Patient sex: F
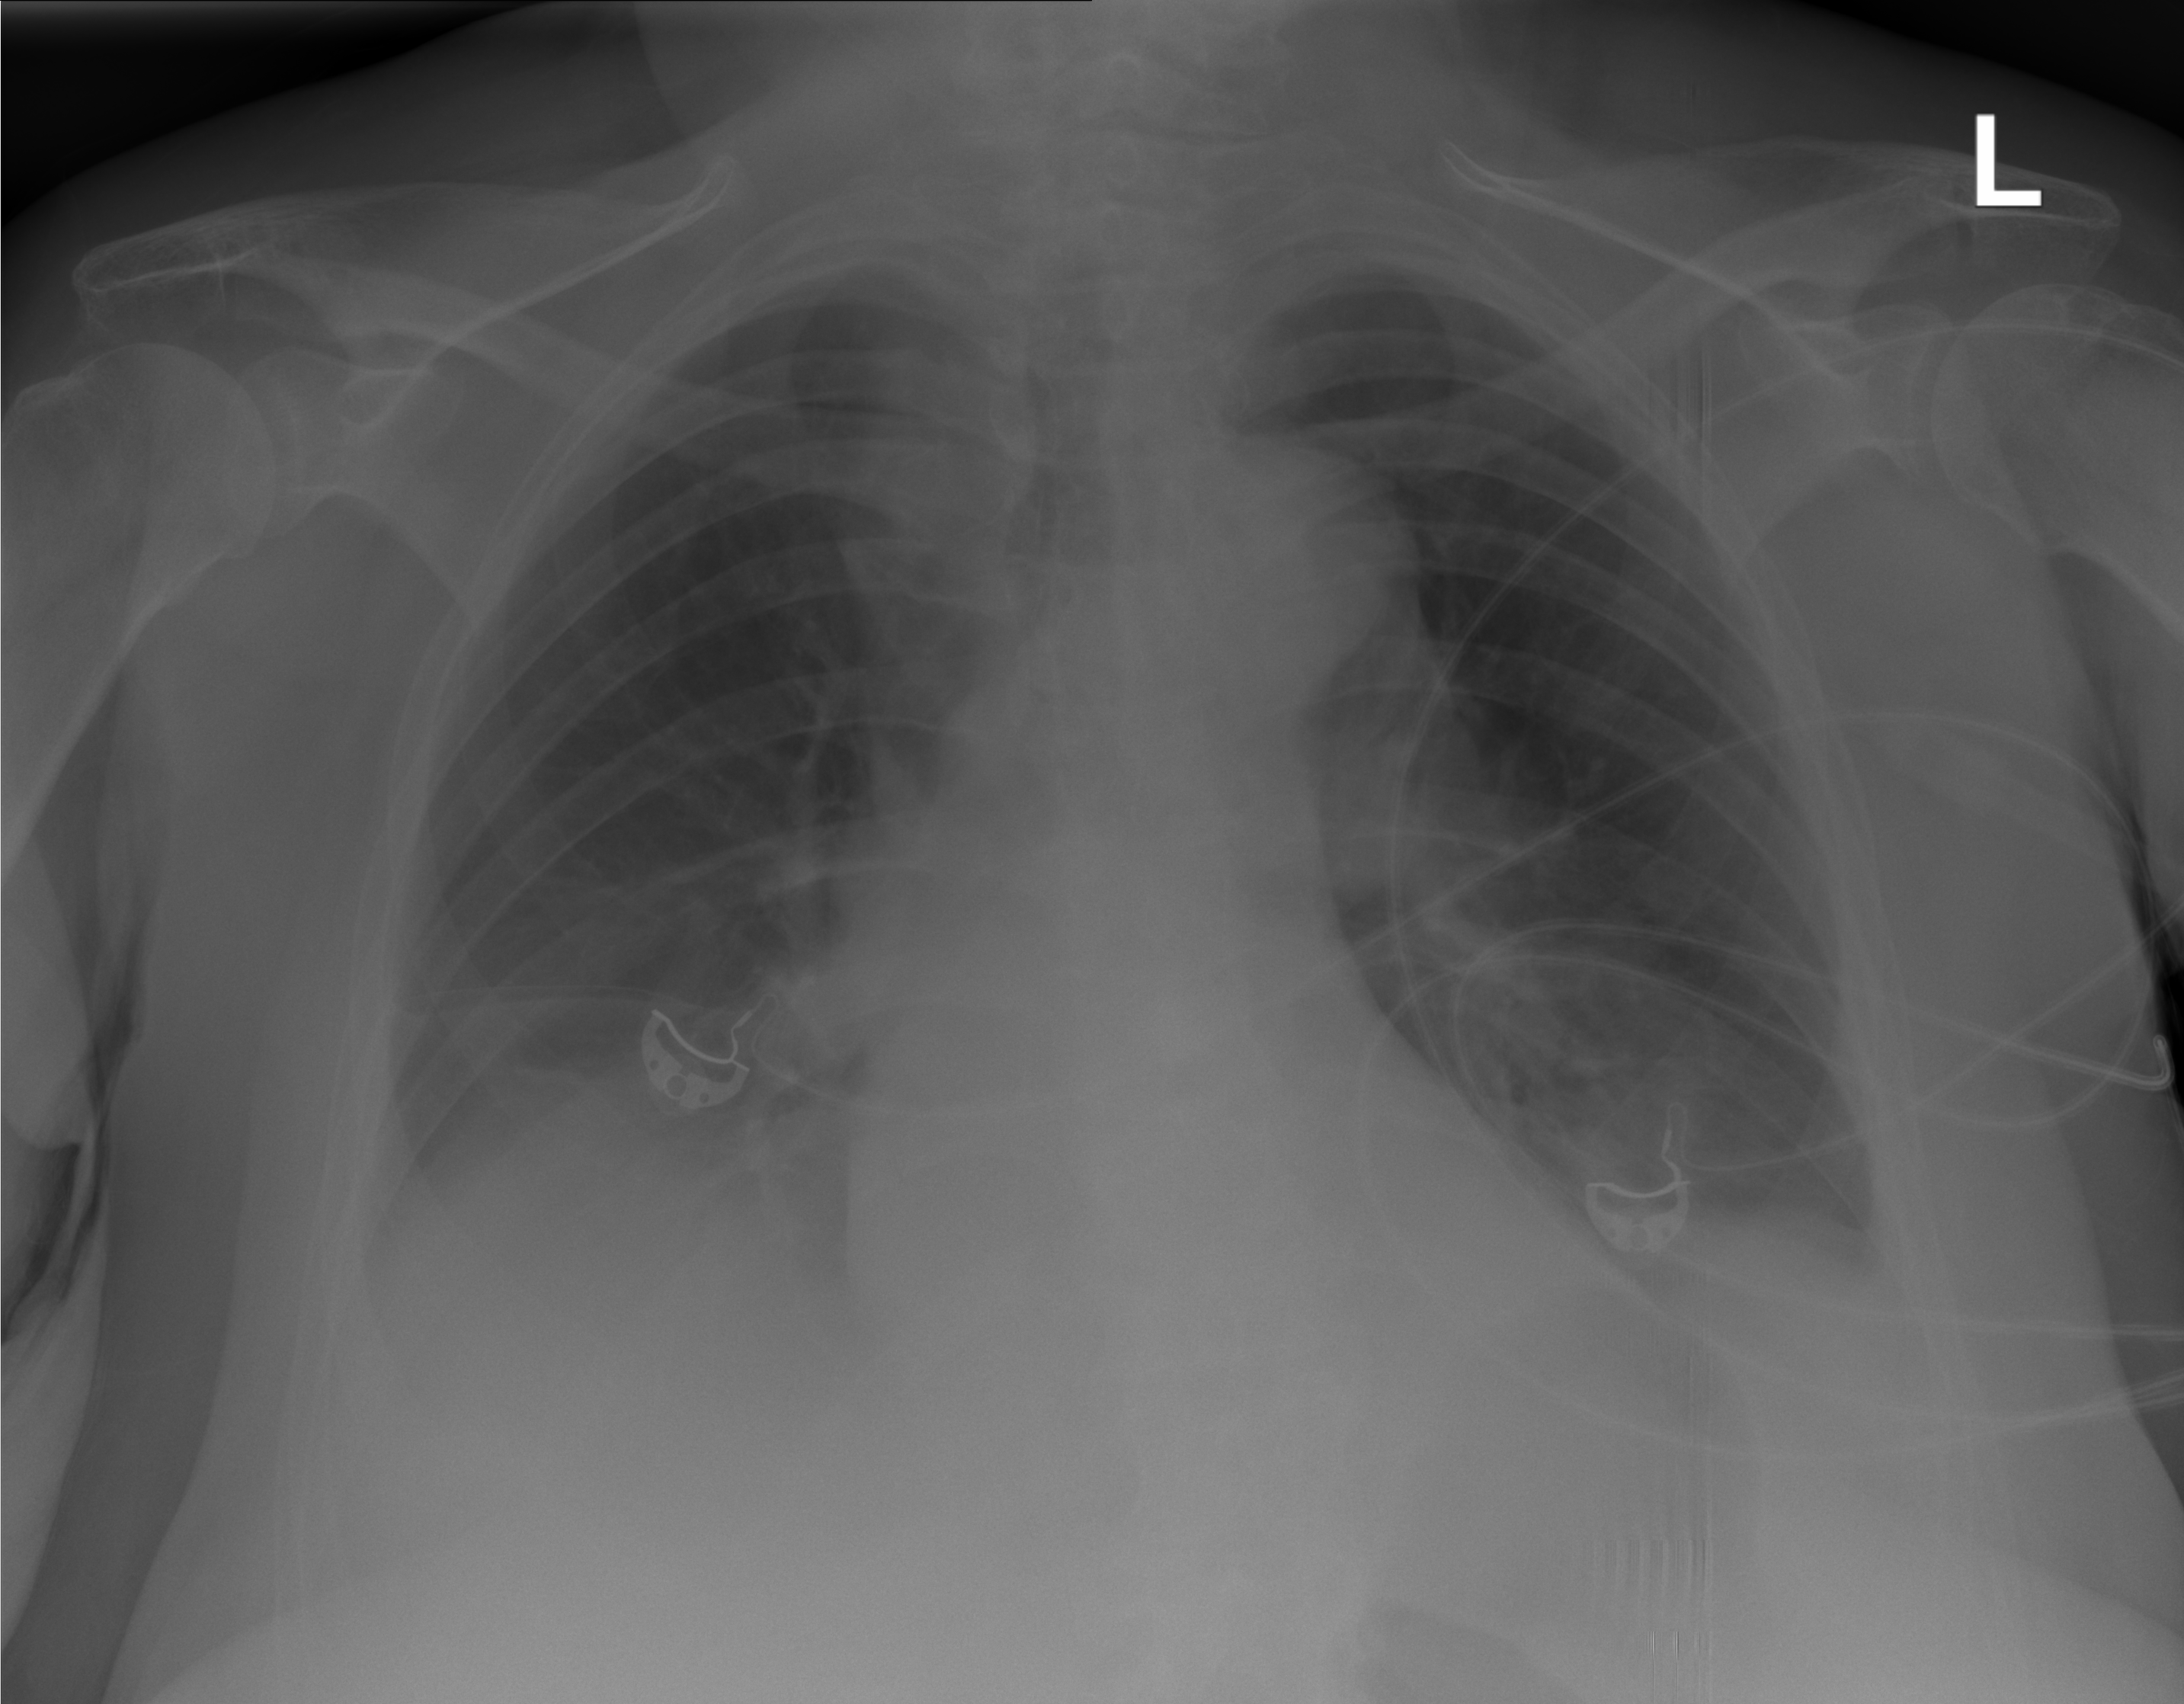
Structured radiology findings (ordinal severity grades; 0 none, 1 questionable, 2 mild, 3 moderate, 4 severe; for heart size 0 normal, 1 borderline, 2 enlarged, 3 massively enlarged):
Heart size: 0
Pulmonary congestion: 0
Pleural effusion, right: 2
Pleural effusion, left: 1
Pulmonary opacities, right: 0
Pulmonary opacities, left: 0
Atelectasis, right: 0
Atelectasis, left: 0